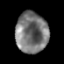
Tissue: prostate
Cell type: T cells
Senescence score: 0.2333
Nuclear area (px): 1291
Mean DAPI intensity: 118.647